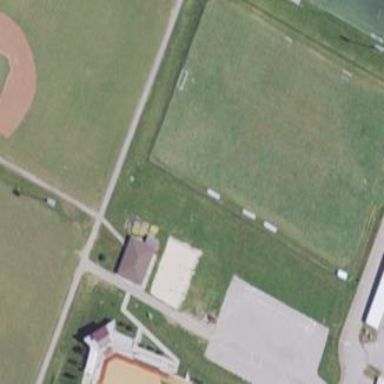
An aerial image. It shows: Soccer pitch designated for leisure and sports activities.